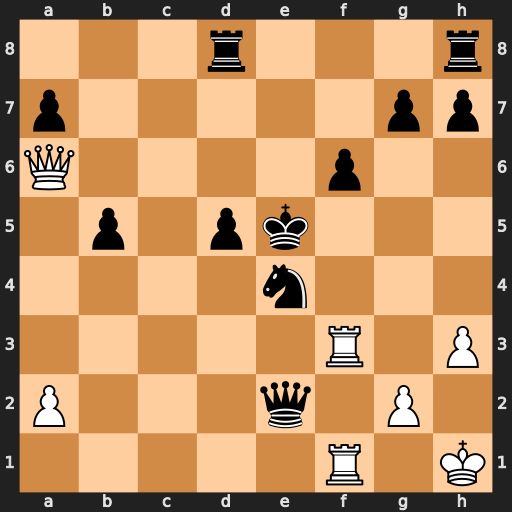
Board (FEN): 3r3r/p5pp/Q4p2/1p1pk3/4n3/5R1P/P3q1P1/5R1K
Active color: w
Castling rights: -
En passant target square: -
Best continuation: Rf5+ Kd4 Qxa7+